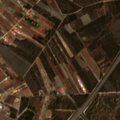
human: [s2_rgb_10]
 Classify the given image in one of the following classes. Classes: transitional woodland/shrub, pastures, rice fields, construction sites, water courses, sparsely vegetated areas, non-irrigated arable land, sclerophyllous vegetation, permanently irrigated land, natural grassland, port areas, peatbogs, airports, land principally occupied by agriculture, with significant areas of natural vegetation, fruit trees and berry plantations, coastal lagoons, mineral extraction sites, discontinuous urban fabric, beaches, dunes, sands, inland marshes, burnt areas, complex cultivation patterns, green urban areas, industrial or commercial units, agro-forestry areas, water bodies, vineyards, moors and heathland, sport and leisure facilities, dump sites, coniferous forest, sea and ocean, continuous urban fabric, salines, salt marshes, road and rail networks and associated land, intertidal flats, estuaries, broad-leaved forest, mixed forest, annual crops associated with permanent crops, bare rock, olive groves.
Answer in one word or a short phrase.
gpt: complex cultivation patterns, land principally occupied by agriculture, with significant areas of natural vegetation, agro-forestry areas, broad-leaved forest, transitional woodland/shrub